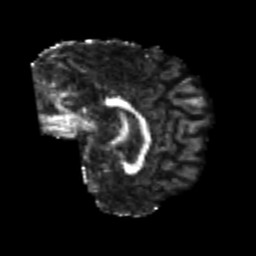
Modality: FA
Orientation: sagittal
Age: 21
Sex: female
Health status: healthy
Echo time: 0.074 s